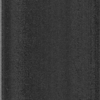
Label: dusty